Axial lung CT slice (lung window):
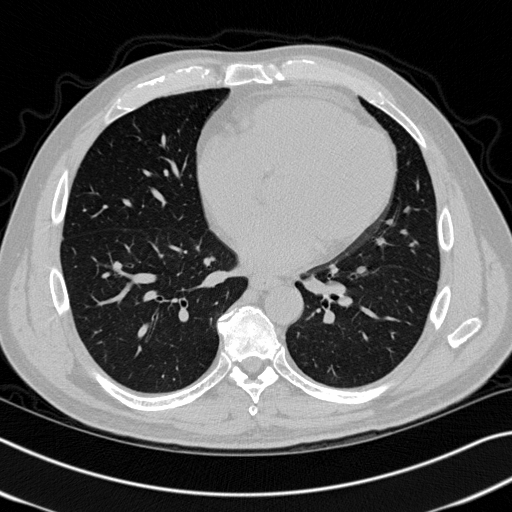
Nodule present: no